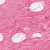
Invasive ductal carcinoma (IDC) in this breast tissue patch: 0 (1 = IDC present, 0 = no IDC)